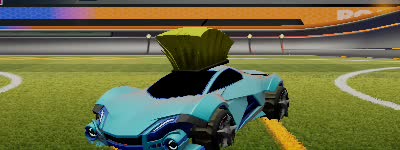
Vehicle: werewolf